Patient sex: M
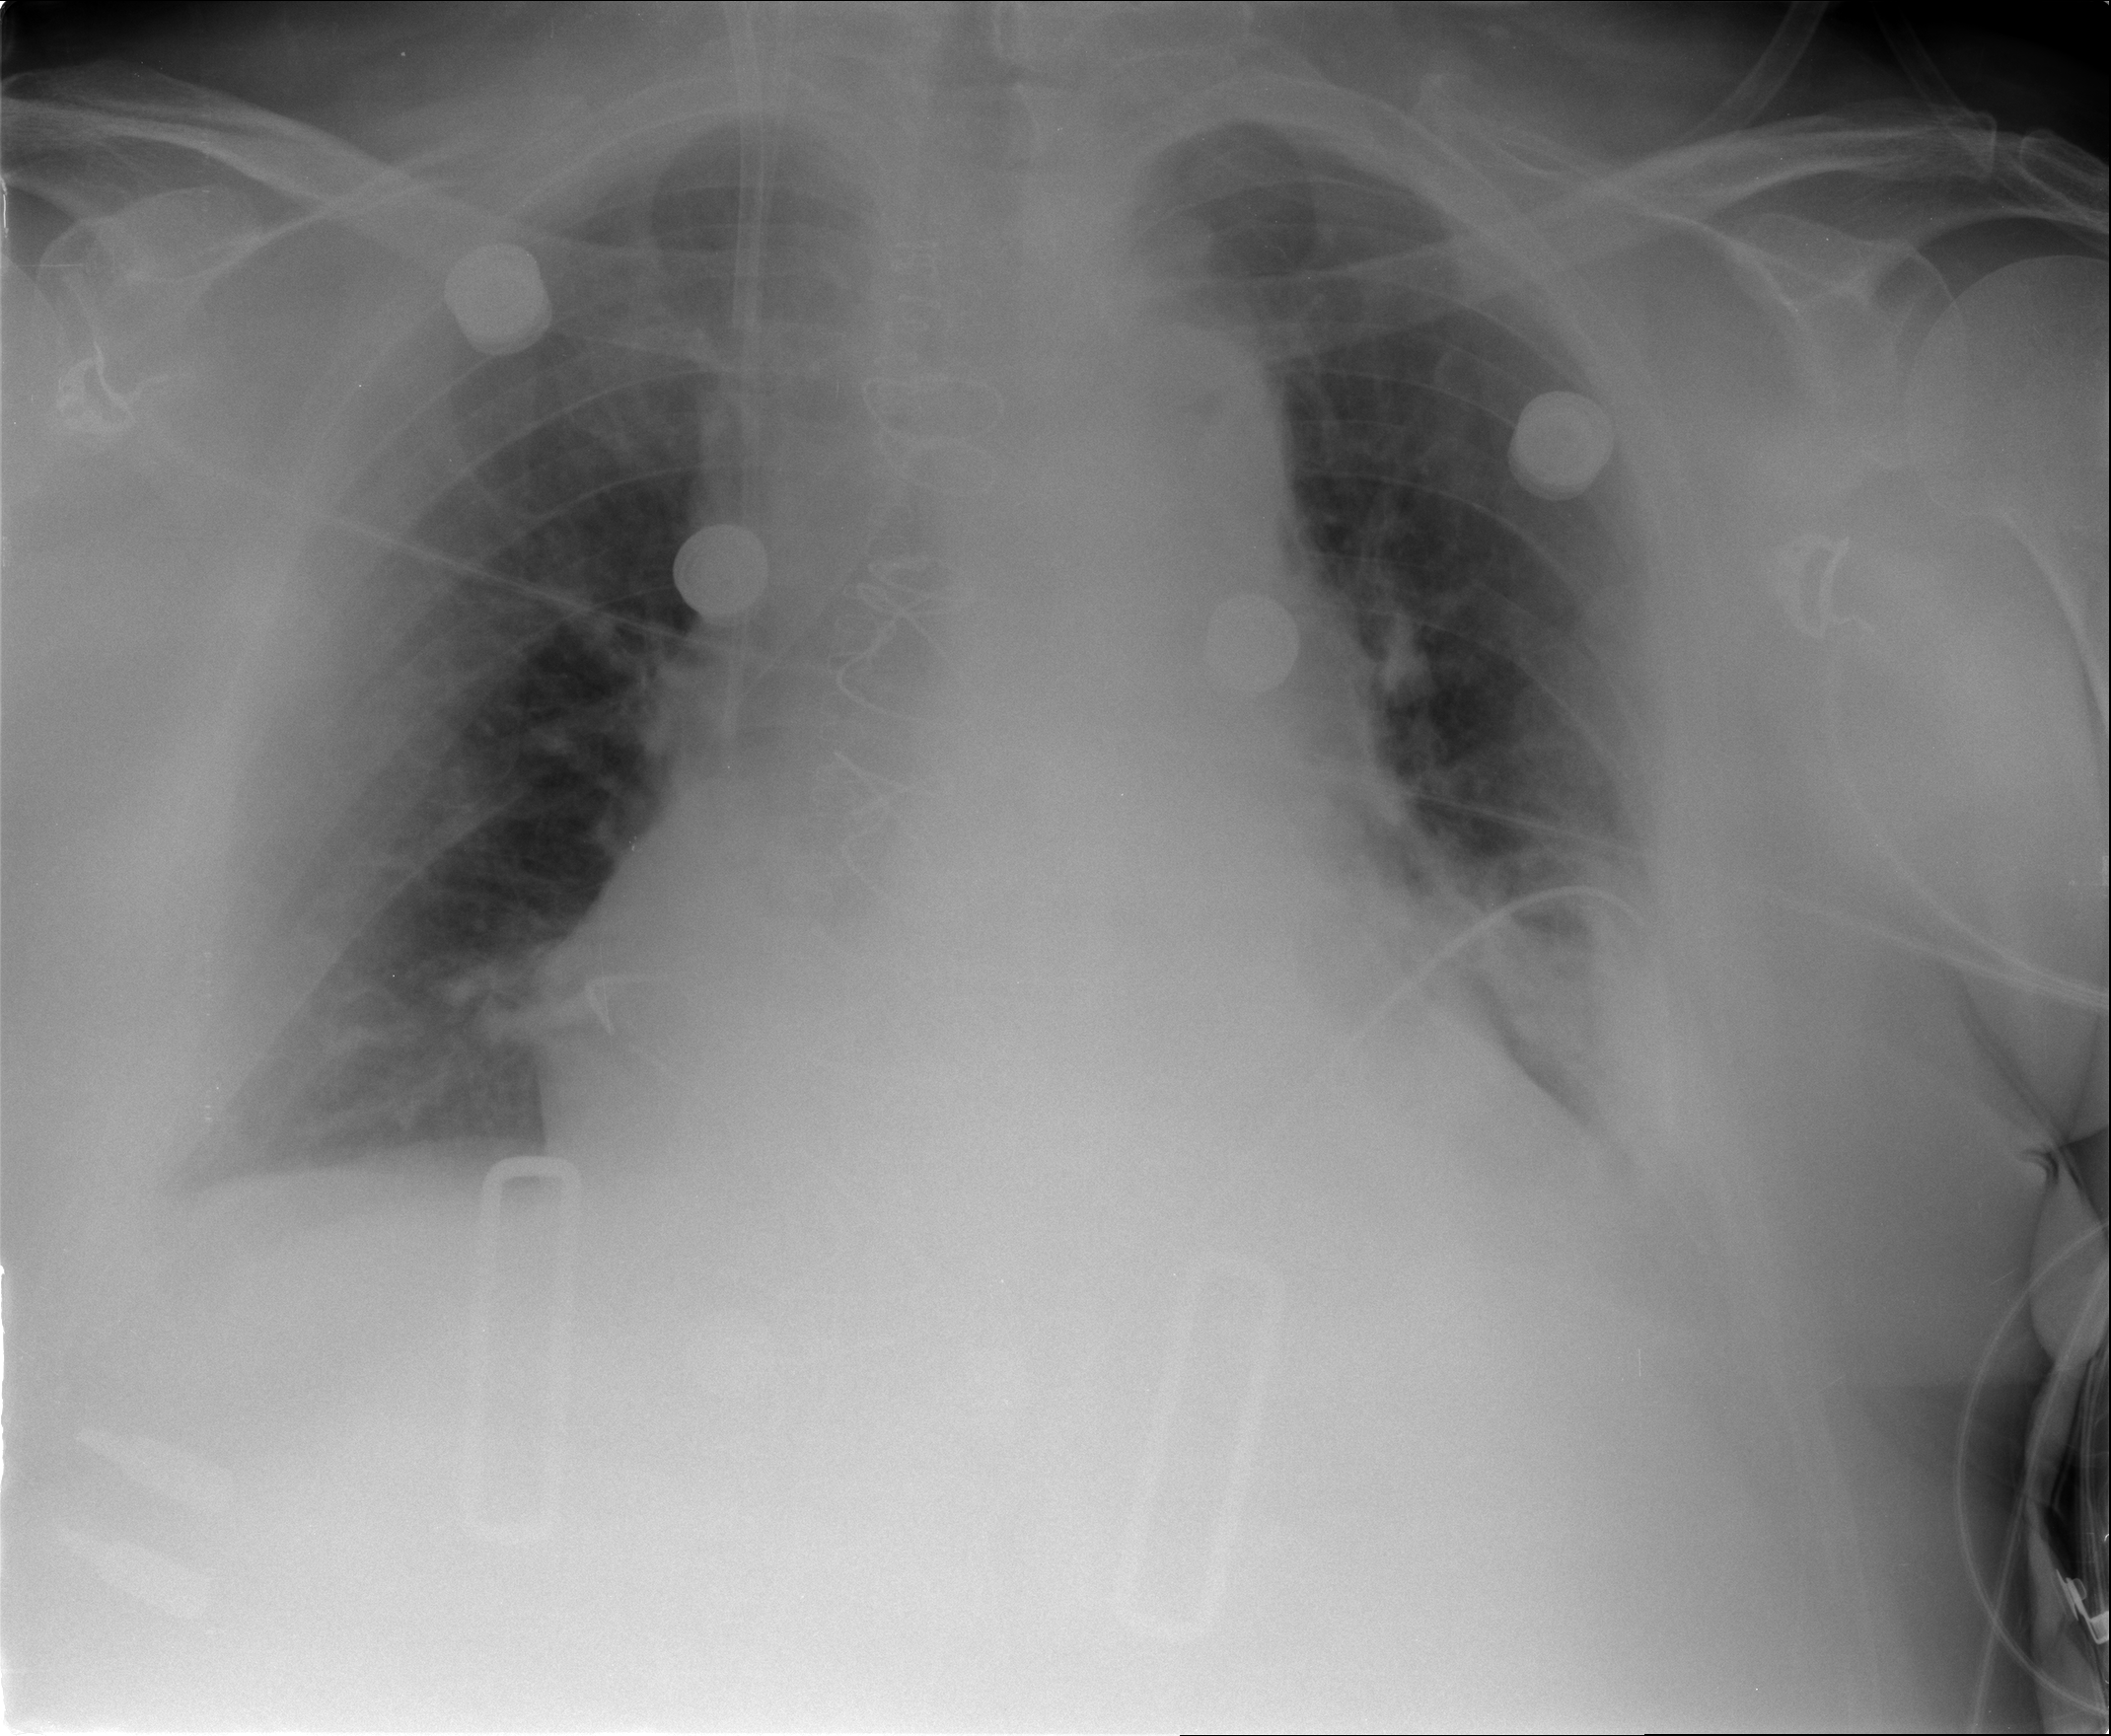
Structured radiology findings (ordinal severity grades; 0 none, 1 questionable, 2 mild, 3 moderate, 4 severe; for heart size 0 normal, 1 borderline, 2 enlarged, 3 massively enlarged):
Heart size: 2
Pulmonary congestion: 2
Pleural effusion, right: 2
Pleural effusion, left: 2
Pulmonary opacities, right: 0
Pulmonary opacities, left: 0
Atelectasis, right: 2
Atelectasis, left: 2